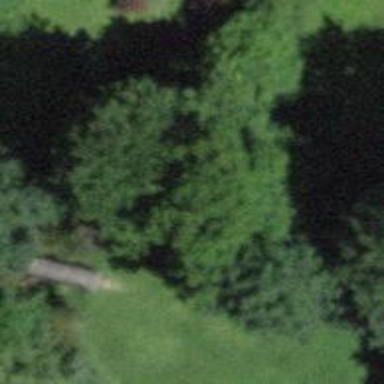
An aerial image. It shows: Brown picnic table on leisure land.